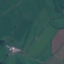
Label: Pasture